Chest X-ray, PA view. Patient: 52 years old, sex M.
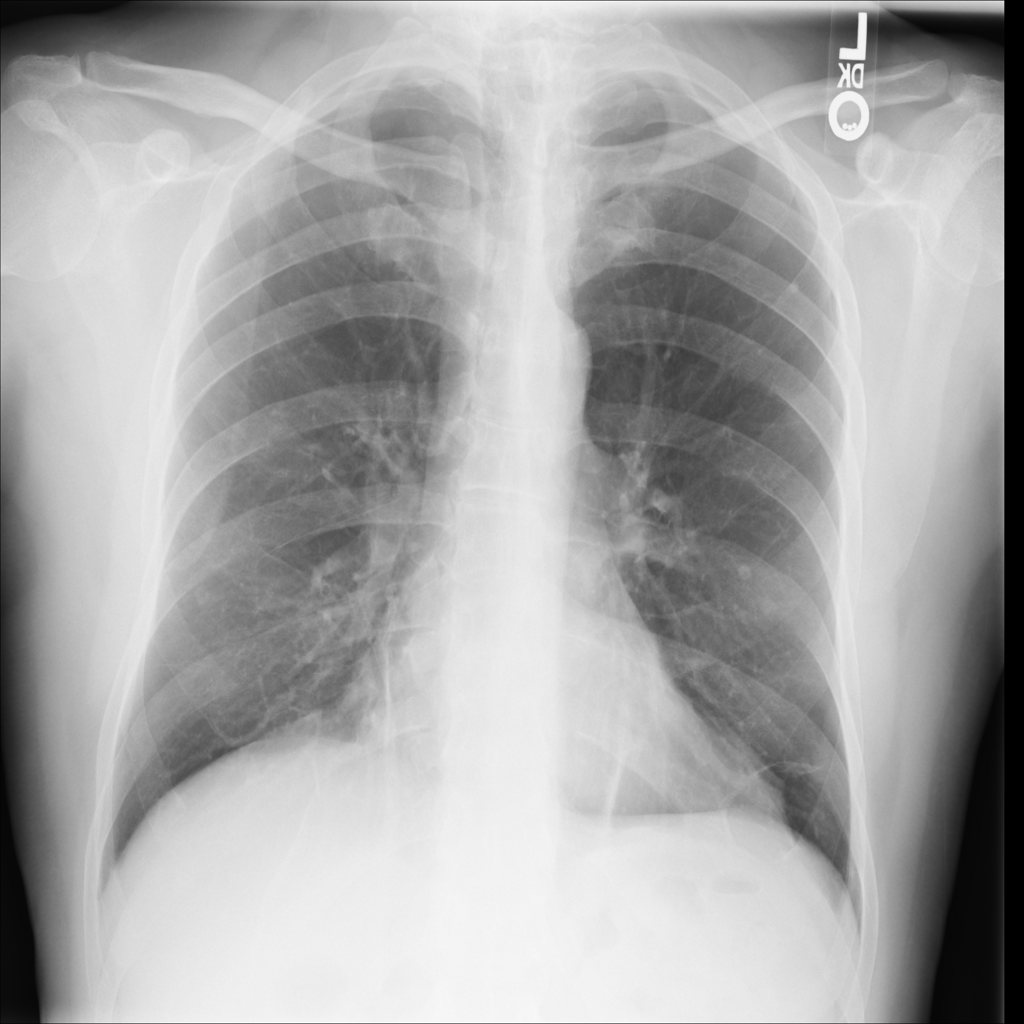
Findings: Atelectasis, Nodule